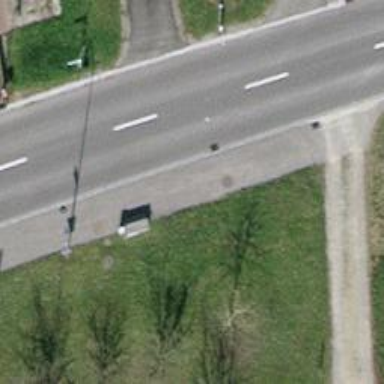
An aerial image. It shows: Street cabinet meant for power infrastructure.